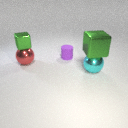
small purple rubber cylinder behind large red metal sphere